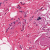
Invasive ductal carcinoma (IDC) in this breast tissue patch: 0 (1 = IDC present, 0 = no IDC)